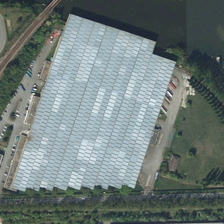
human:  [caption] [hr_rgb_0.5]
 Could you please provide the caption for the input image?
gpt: the center is a red square structure, a total of four layers .

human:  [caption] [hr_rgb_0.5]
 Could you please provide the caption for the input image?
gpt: the center is surrounded by dark green trees .

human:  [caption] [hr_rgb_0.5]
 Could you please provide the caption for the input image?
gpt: an almost rectangle gray center building surrounded by green trainss is next to a river .

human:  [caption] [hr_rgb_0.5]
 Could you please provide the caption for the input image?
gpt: an almost rectangle gray center building surrounded by green trainss is next to a river .

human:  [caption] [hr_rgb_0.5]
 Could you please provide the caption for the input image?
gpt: the center is a red square structure, a total of four layers .